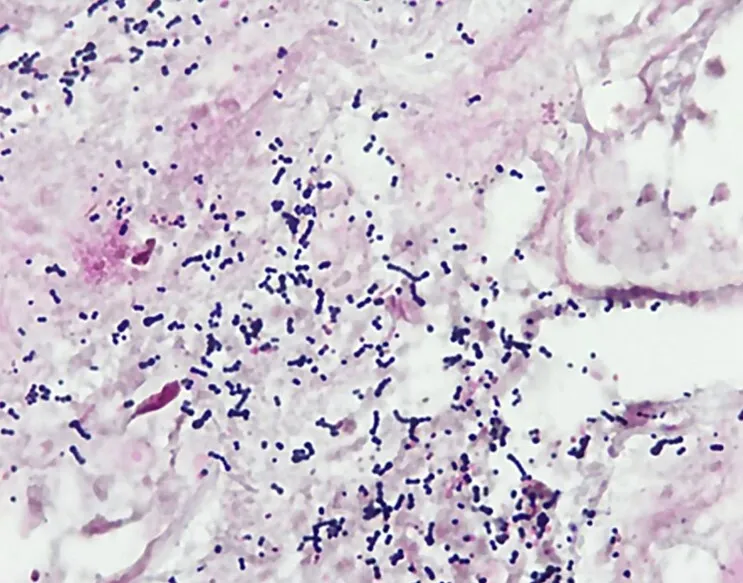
Microphotography showing sheets of Gram-positive cocci in chains (Gram stain, 100X).
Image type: pathology (gram)